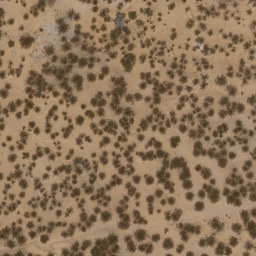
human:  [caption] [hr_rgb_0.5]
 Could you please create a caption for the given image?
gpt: Lots of plants scattered in the loess ground. .

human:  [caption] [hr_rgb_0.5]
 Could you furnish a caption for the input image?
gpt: This is a chaparral .

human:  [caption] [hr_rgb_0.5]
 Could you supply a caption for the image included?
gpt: Lots of plants scattered on the ground. .

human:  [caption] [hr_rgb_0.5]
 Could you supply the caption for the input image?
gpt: There are some grey plants scattered on the ground .

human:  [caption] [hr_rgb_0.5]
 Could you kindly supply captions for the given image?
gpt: Some grey plants are scattered in the loess ground .